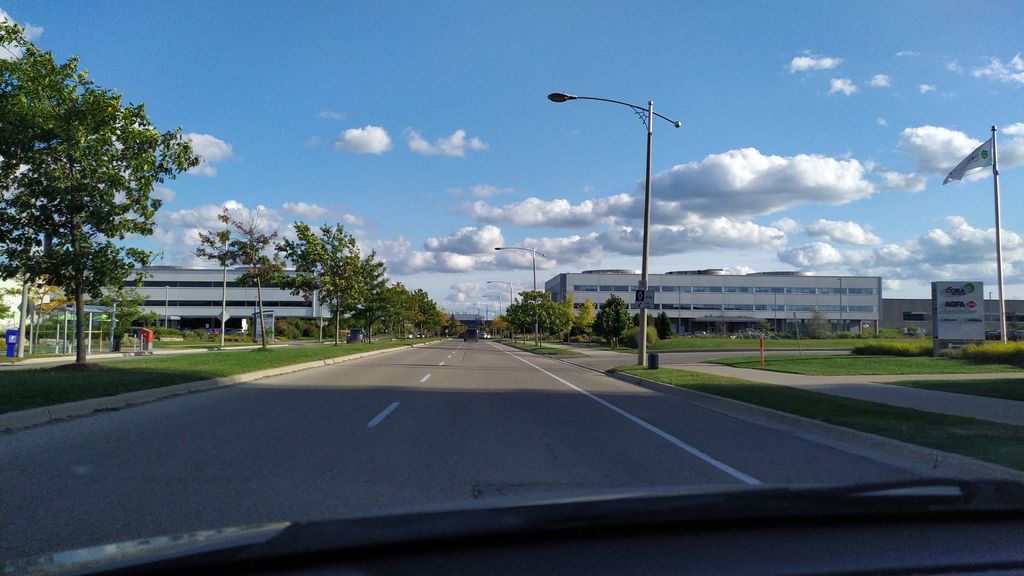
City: kitchener-waterloo